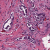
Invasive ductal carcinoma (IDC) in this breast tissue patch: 1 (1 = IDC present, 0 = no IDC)